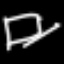
Label: square